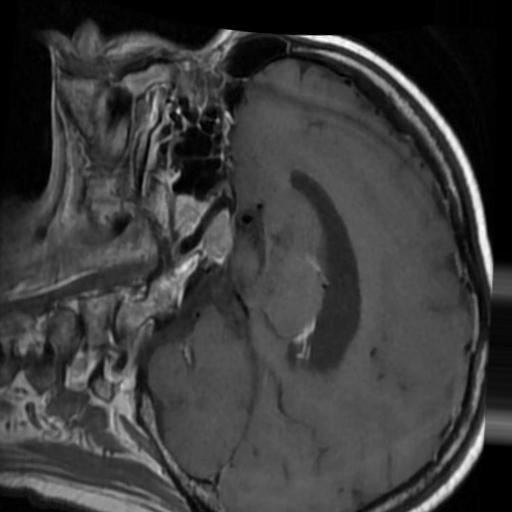
Label: brain_tumor